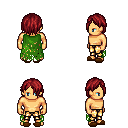
a pixel art fantasy rpg character, male body template, human, tanned skin, green tattered cape, gold greaves, brunette bangs hairstyle, brown slippers, four views (front, back, left, right), 2x2 character sprite sheet, small pixel art, hard edges, no anti-aliasing